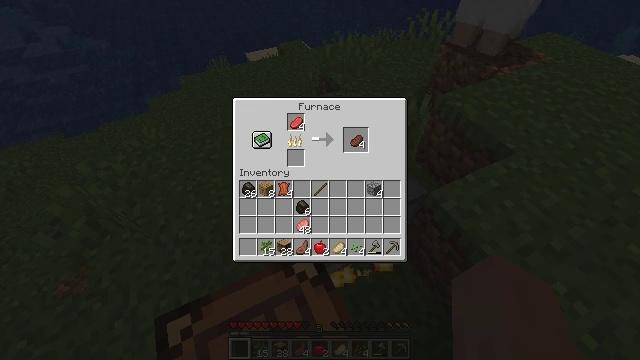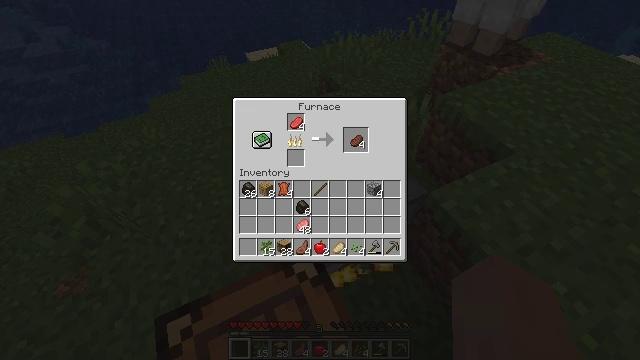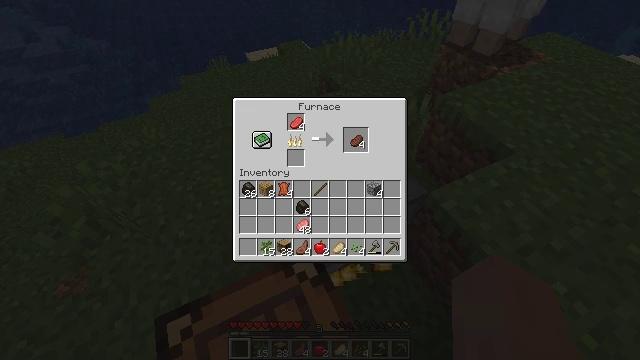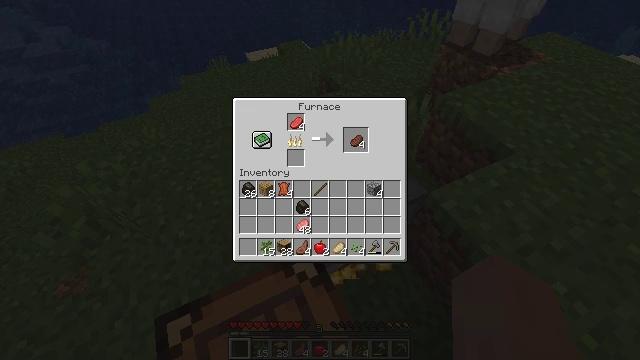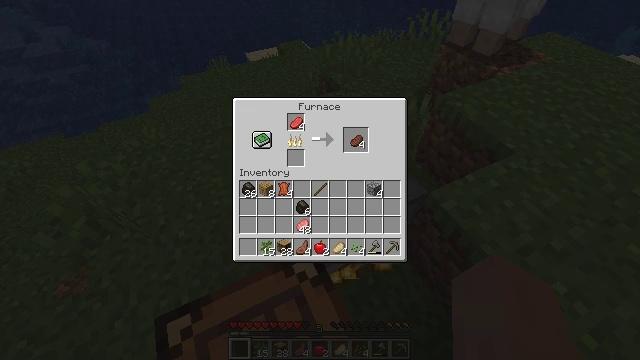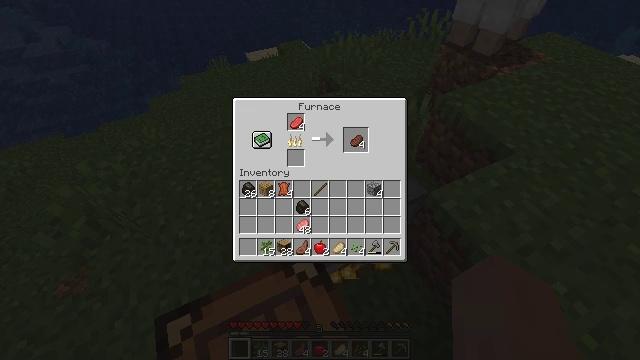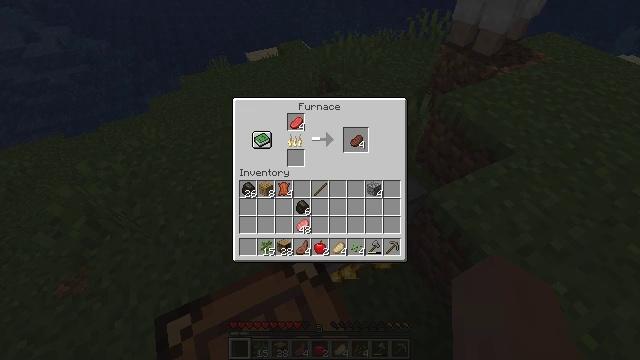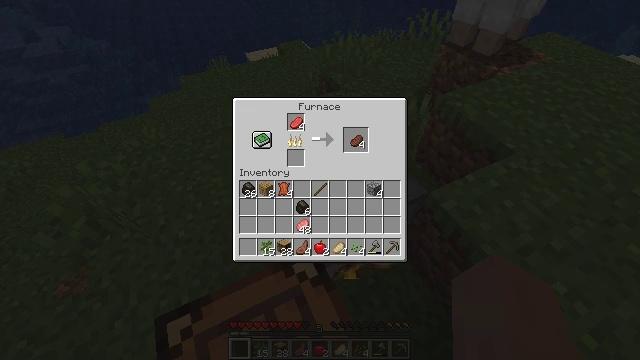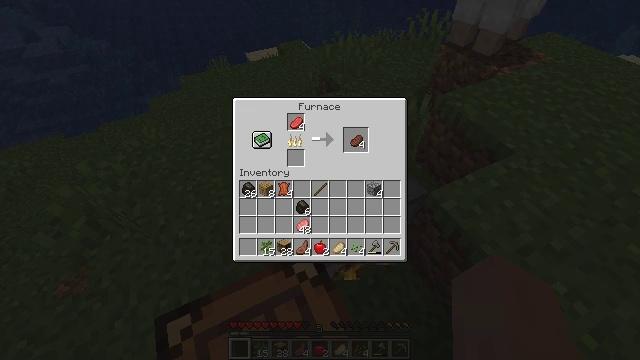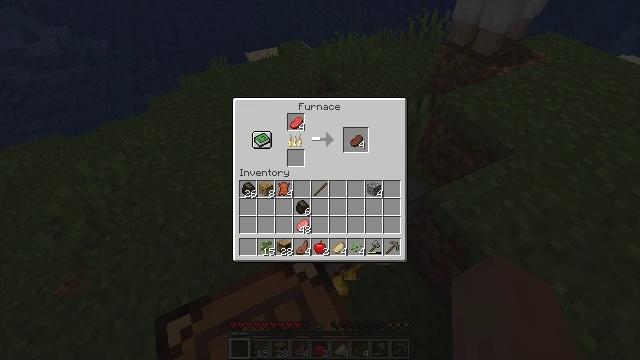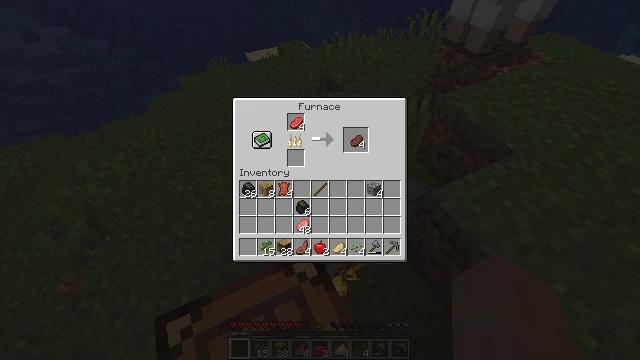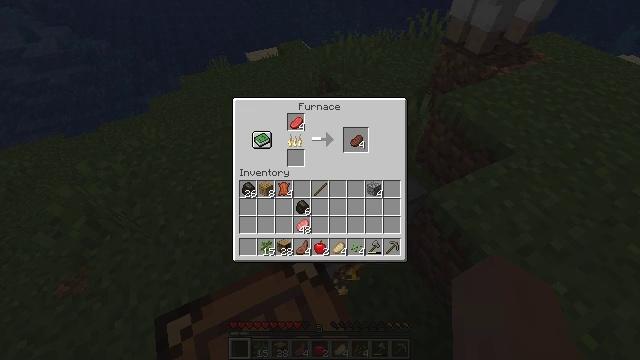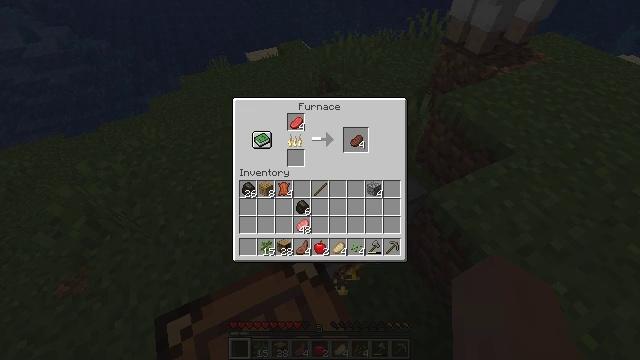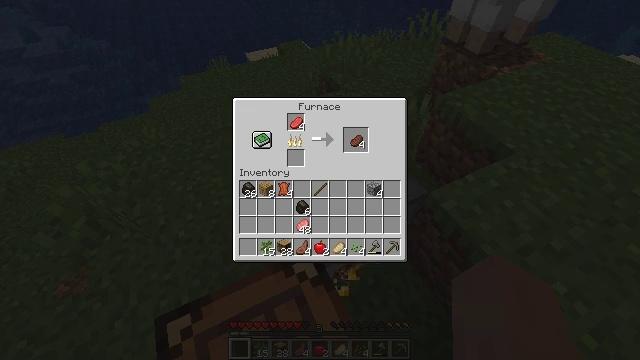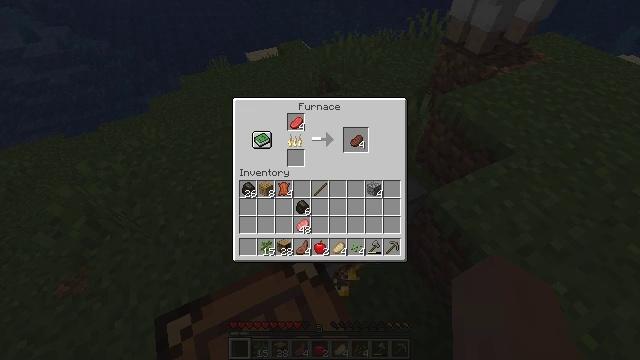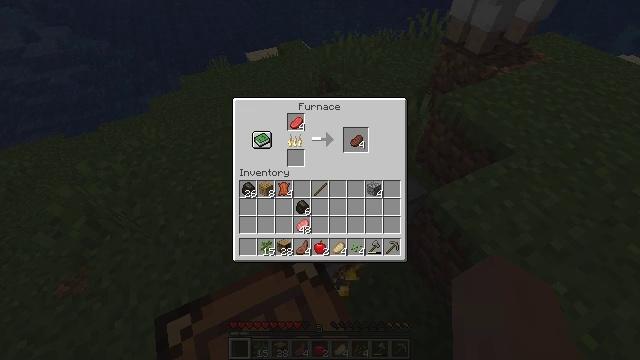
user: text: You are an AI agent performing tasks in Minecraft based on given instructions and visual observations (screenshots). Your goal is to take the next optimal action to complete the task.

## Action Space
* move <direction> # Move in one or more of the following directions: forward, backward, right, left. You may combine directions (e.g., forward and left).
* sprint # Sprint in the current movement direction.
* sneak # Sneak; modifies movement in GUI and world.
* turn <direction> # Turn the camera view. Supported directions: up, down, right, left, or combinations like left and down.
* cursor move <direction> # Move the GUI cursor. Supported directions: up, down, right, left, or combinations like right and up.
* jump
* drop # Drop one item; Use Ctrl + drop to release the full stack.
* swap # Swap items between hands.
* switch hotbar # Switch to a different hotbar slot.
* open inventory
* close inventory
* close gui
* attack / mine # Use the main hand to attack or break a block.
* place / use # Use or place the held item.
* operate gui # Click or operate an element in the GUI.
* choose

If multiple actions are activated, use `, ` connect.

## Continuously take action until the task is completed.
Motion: motion action
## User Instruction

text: Craft a cooked beef on the furnace.
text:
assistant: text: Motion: no_op
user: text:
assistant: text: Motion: no_op
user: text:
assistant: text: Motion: no_op
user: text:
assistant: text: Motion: no_op
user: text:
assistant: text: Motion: no_op
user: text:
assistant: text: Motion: no_op
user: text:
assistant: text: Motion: no_op
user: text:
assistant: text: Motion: no_op
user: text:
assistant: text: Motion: no_op
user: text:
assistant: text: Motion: no_op
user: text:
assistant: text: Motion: no_op
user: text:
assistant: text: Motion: no_op
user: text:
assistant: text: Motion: no_op
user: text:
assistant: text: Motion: no_op
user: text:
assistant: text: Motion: no_op
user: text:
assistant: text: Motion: no_op
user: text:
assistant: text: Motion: no_op
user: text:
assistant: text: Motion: no_op
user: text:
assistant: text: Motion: no_op
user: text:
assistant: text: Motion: no_op
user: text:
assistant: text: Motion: no_op
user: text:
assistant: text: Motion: no_op
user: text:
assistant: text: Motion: no_op
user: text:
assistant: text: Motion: no_op
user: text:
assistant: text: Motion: no_op
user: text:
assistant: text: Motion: no_op
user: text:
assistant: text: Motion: no_op
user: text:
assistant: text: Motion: no_op
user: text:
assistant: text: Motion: no_op
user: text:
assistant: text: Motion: no_op